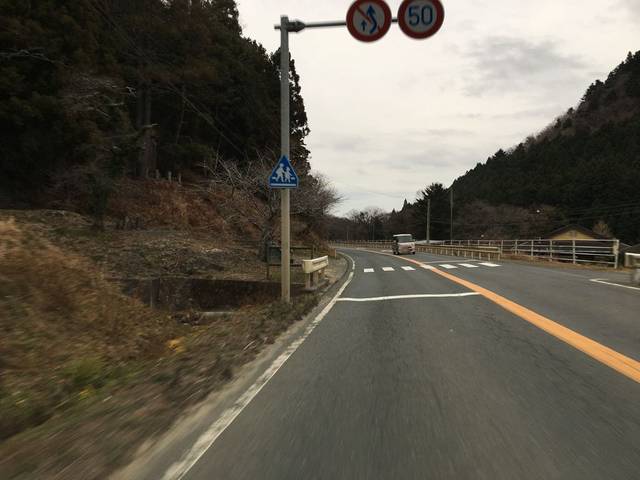
Region: Japan
Coordinates: 37.774, 140.866